Field crop: maize
Growth stage: 2
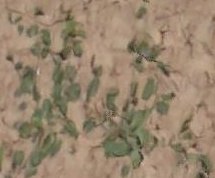
Species: convolvulus